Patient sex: M
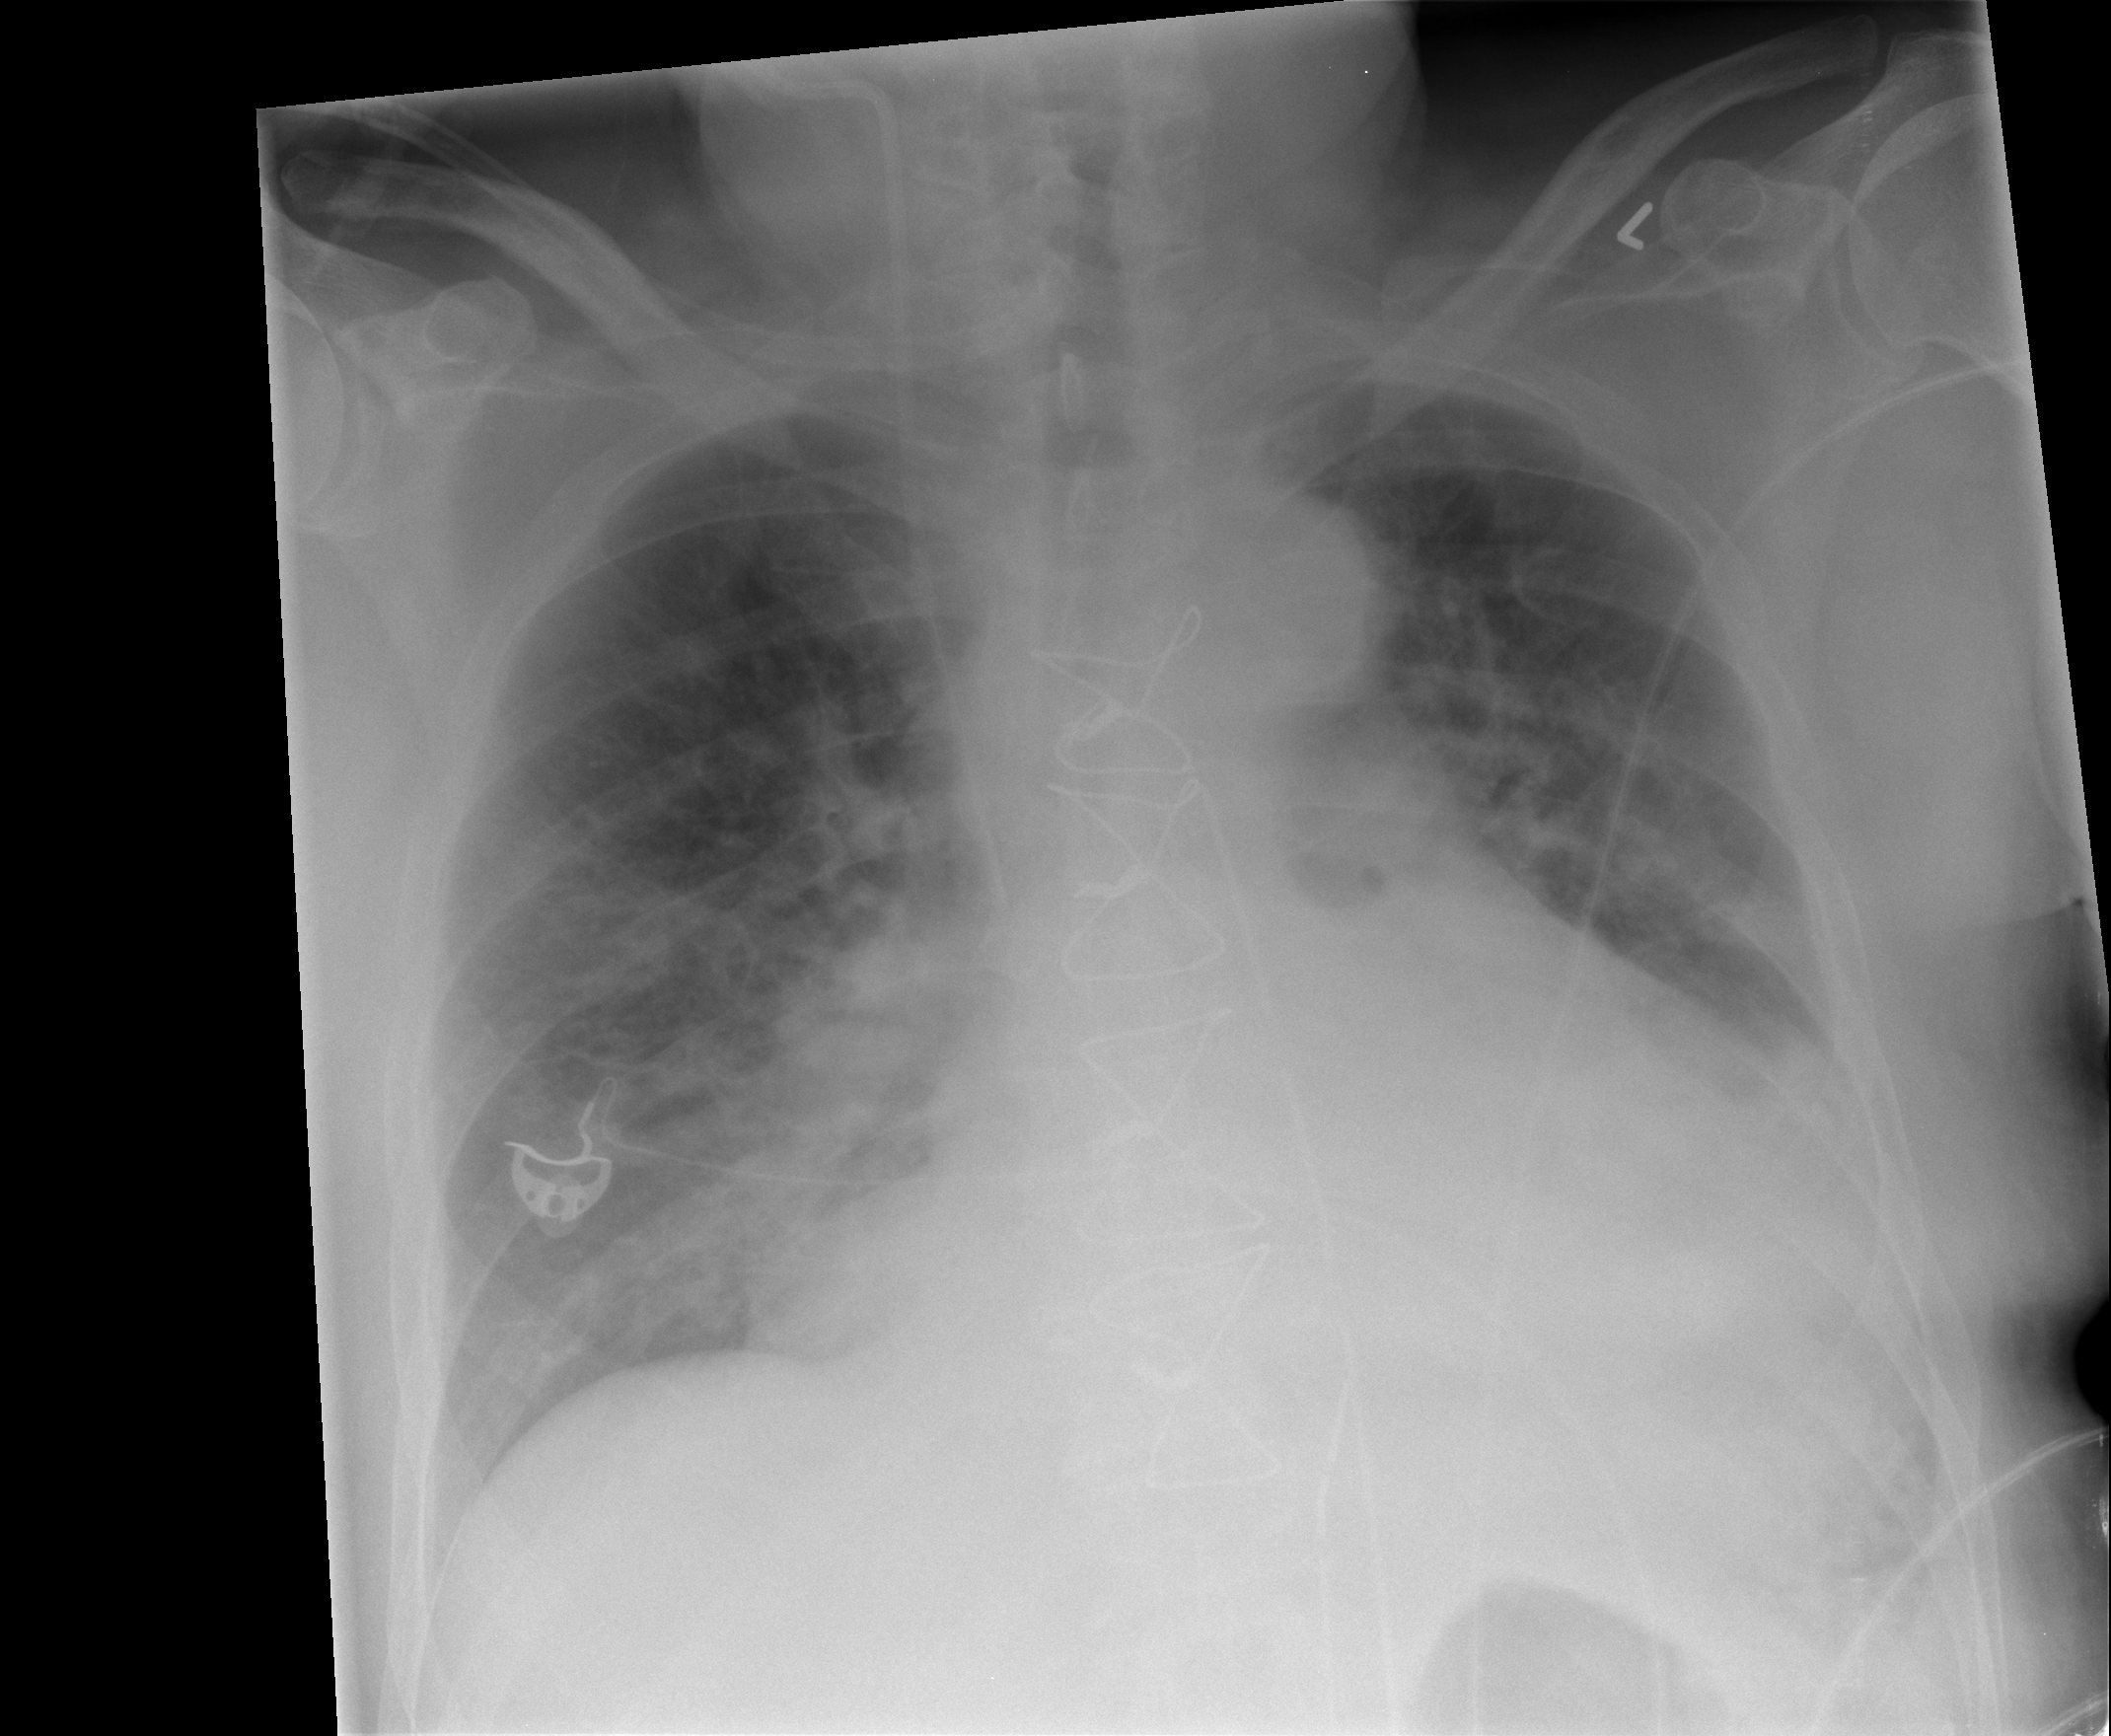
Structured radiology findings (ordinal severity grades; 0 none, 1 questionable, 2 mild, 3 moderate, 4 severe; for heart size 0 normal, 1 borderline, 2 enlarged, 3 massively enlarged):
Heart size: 2
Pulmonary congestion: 2
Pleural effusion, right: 0
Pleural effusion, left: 2
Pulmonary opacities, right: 2
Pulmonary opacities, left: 2
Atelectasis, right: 2
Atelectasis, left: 2